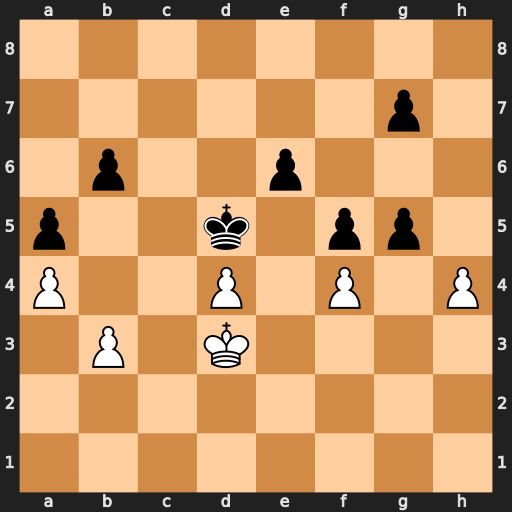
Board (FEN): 8/6p1/1p2p3/p2k1pp1/P2P1P1P/1P1K4/8/8
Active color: w
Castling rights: -
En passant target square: -
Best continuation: fxg5 g6 h5 gxh5 g6